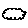
Label: cloud